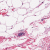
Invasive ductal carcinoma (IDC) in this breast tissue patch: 0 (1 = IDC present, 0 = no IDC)